Current action and preconditions to check: trajectory_clear

Your task: For each precondition in the list above, predict whether it will hold at this action.

Consider the current scene as observed from the mobile robot's camera, and analyze the predicted future states of all dynamic agents (e.g., people, animals, vehicles, or any moving entities) within the NEXT SECOND.

IMPORTANT: Only answer "very likely" if you are absolutely certain—based on strong, clear evidence—that a dynamic agent will violate the precondition in the predicted future state. Do NOT answer "very likely" for unlikely, ambiguous, or low-probability risks.

Ask yourself for each precondition: Is there a high probability, with clear and convincing evidence, that the predicted future states of any dynamic agent will interfere with the predicted future state of the currently executing action within the NEXT SECOND, causing that precondition to fail?

Assess the risk level based on these predictions. Use "likely" or "very likely" if motions create a clear risk of interference.

Use "neutral" or "improbable" if agents are nearby but their predicted paths are clearly diverging or non-conflicting.

Failure Risk Categories: "very improbable", "improbable", "neutral", "likely", "very likely"

Answer Format: Output ONLY the probability_of_failure value from these categories: "very improbable", "improbable", "neutral", "likely", "very likely"

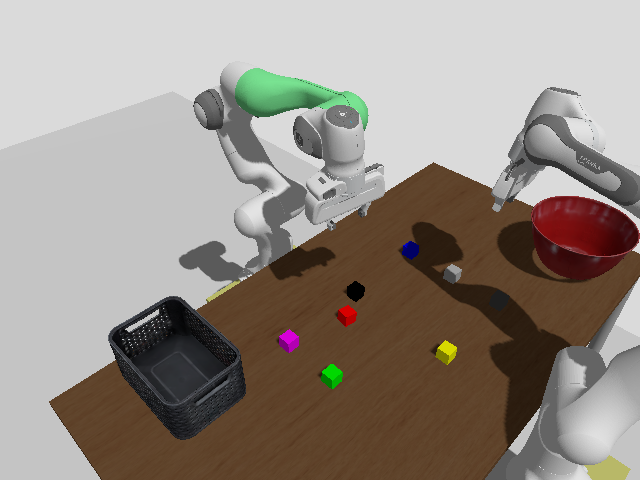

Answer: very improbable